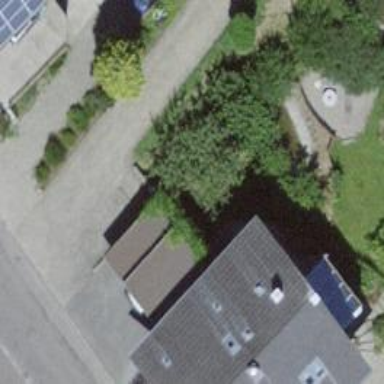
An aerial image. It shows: View of roof of building.